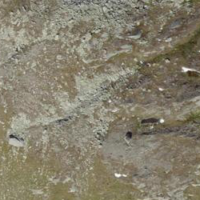
EUNIS habitat code: 31
Species observed at this site:
Capra ibex